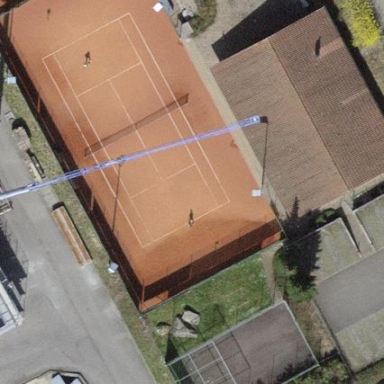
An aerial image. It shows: Sand tennis court on pitch for leisure land.